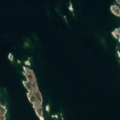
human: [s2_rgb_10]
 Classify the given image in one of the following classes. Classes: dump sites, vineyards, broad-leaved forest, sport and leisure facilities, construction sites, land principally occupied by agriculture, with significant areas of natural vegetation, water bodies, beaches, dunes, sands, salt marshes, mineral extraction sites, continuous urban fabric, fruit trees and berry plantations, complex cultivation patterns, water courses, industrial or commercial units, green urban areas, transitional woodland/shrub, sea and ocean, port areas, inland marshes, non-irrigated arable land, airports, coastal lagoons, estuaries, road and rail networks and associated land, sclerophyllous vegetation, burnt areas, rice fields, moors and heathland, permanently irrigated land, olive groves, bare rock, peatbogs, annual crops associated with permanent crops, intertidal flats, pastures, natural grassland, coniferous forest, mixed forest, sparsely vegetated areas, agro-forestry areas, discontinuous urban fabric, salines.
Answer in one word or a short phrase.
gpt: sea and ocean